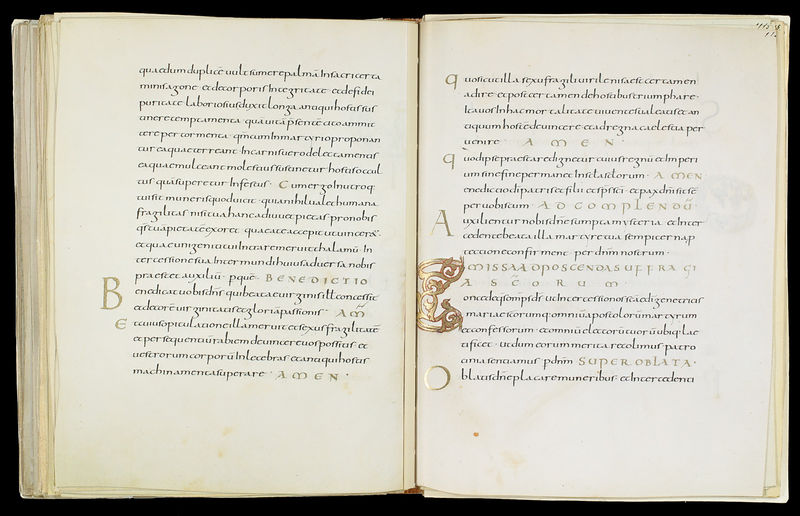
Titel: Drogo Sakramentar
Standort: Herstellungsort: Metz (EU - F)
Institution: Paris, Bibliothèque Nationale
Schlagwörter: ornament, bild, gold, schrift, papier, ornamente, foto, buch, buchstaben, seiten, golden, heilig, buchseiten, handschrift, latein, initial, minuskel, amen, b, c, goldprägung, seitschrift, goldene schrift